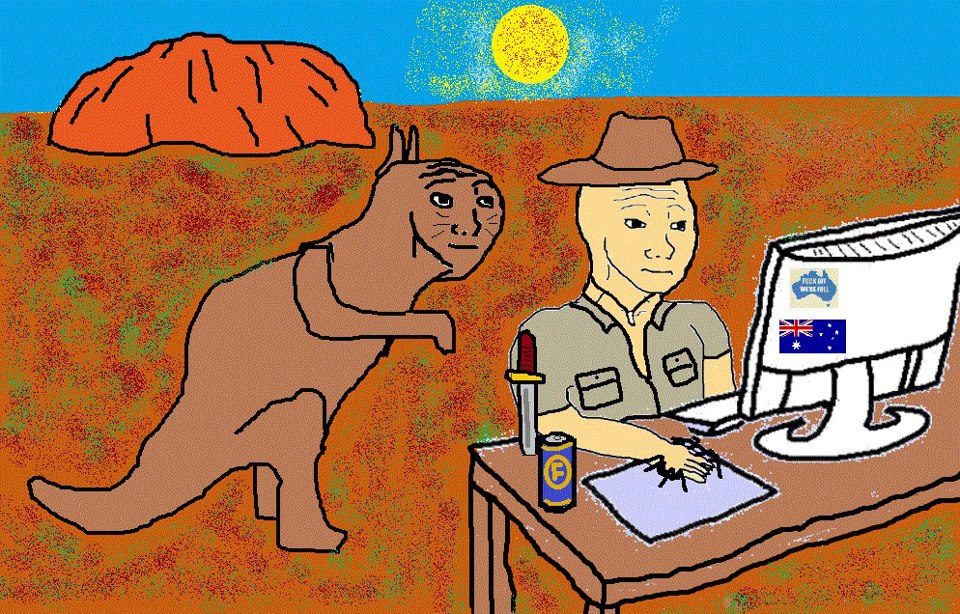
Label: 5_Wojak_with_Background